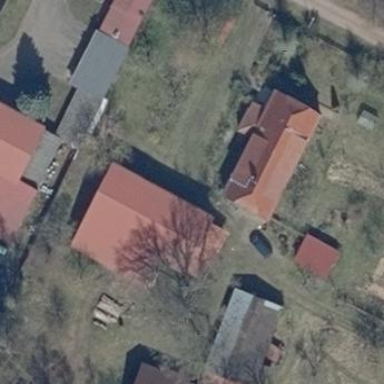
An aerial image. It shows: Simple and straightforward house.